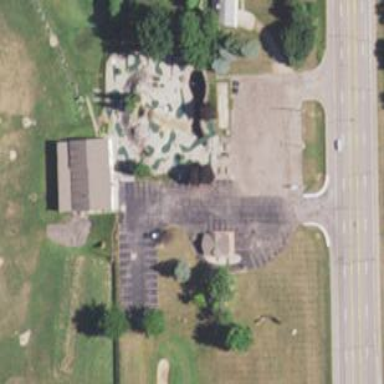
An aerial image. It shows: Miniature golf course.